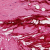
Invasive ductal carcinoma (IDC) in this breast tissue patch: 0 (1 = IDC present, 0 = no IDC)